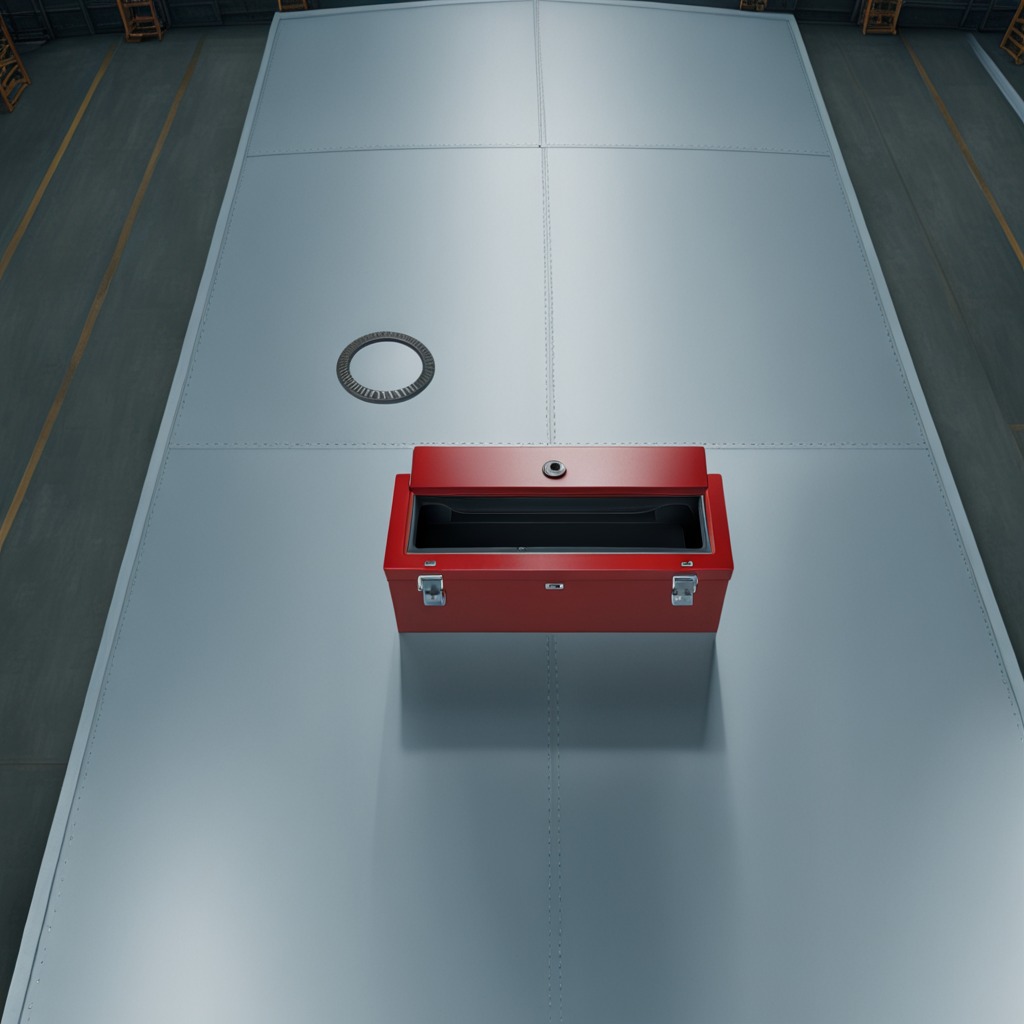
A flat metal washer is lying on a toolbox surface in an airplane hangar workshop.